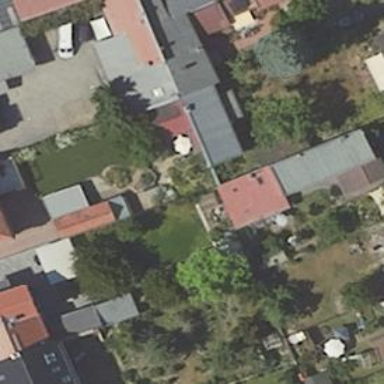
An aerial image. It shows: Shed building.